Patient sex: F
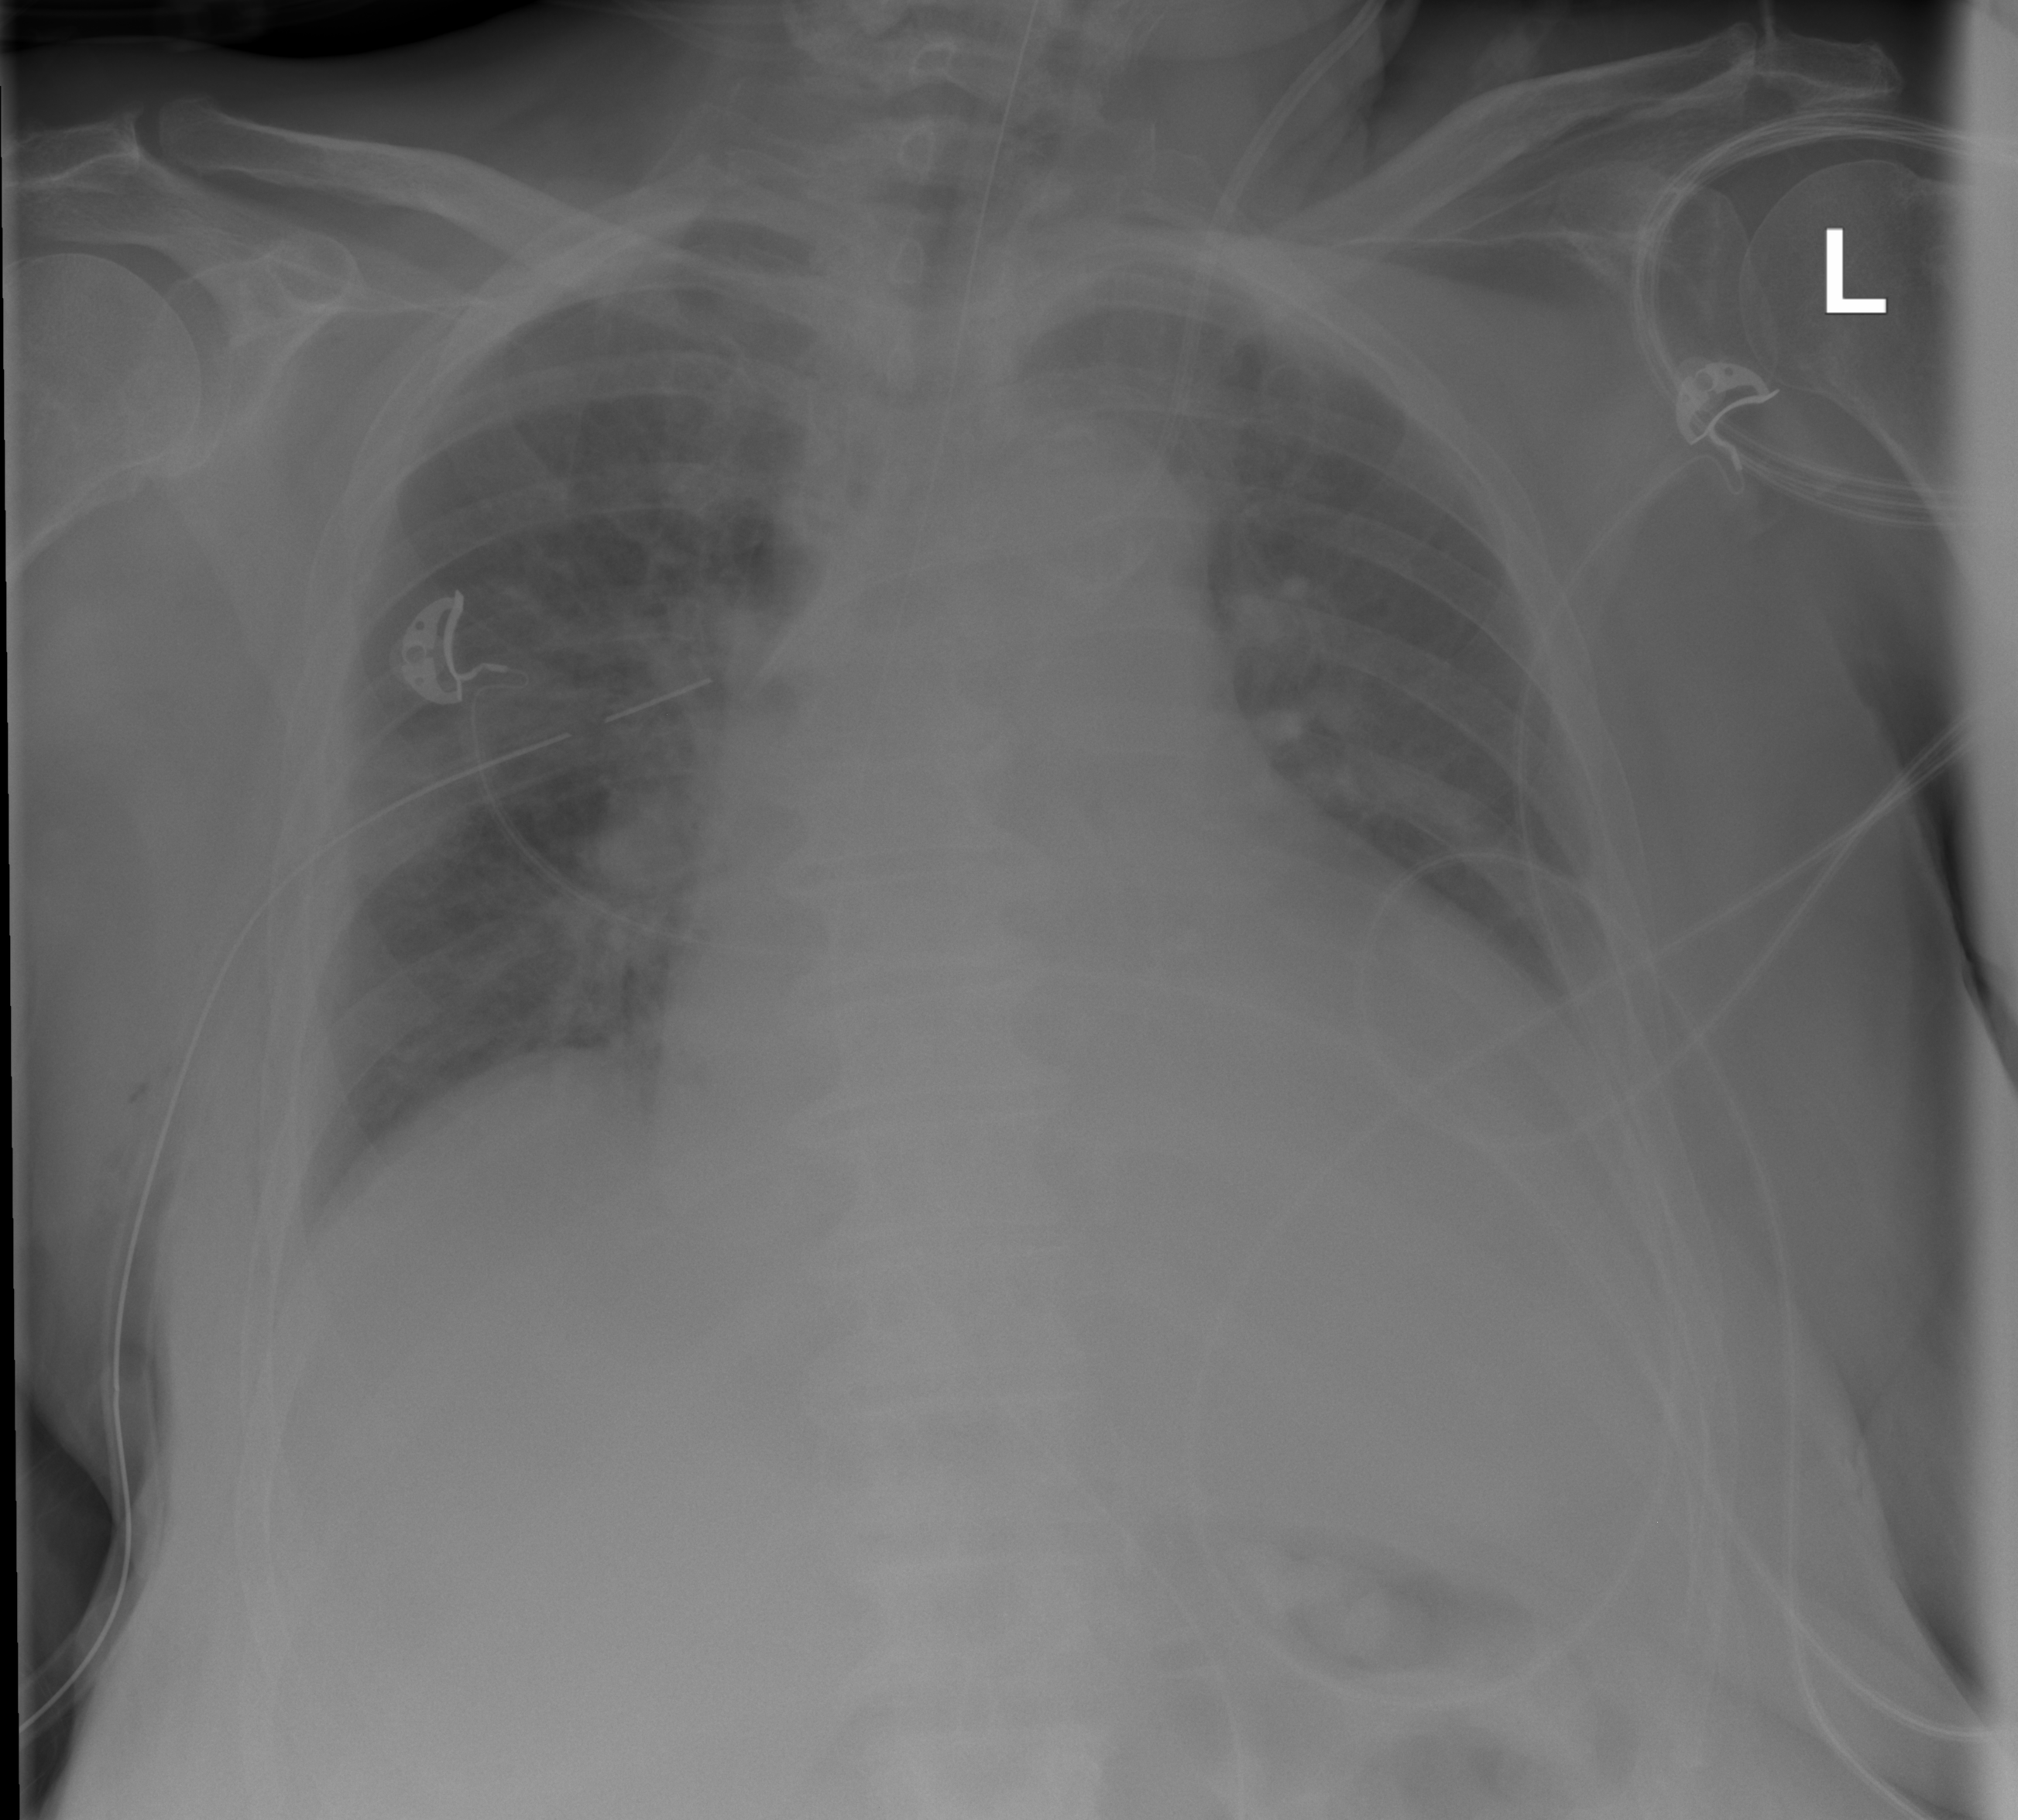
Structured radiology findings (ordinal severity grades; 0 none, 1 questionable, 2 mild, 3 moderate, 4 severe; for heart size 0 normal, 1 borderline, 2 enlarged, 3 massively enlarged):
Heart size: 2
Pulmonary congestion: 0
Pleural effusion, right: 0
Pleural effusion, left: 2
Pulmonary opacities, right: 0
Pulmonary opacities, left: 0
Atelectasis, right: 0
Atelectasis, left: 0